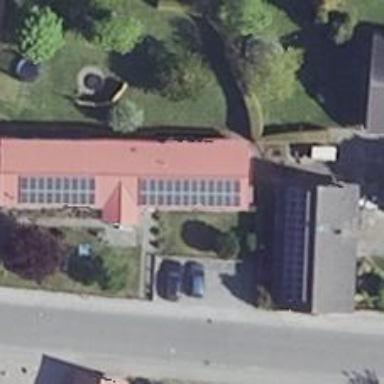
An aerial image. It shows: Solar-powered generator using photovoltaic technology. This small installation generates electricity through solar photovoltaic panels.